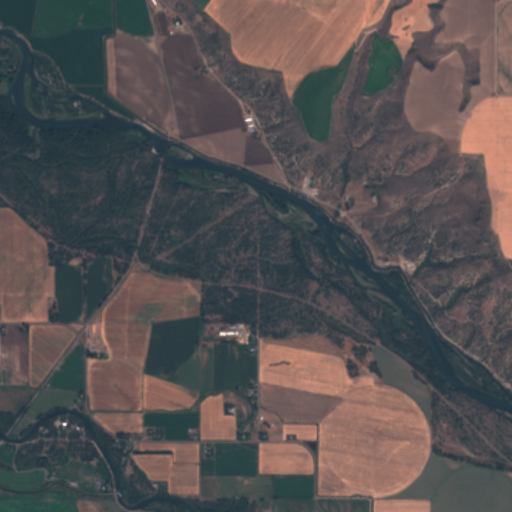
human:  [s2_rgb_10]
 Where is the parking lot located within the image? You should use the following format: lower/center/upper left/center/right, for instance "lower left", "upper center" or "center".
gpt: The parking lot is located in the center right of the image.
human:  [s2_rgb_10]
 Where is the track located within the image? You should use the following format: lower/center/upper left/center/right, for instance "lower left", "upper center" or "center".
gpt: There is no track in the image.